Question: I recently had to reinstall the OS on my dev box and I am now in the process of reinstalling various applications. I had previously installed the WP7 SDK without any problems but unfortunately I'm having problems this time around. The only project type I have available in the Silverlight for Windows Phone category is one that I downloaded from the online templates section.

When I try to open it or any of the WP7 projects I created previously I get a "The project type is not supported by this installation." error. I am not sure what I am missing. I have followed the three steps listed <URL> so I've installed the SDK, the Dev Tools and the Dev Tools fix. The installation of VS2010 itself seems to be fine as I can create ASP.NET and Silverlight applications and run them without any problems.
Has anyone encountered something like this before?
I have installed Service Pack 1 for VS 2010 but that hasn't helped unfortunately.
I have also re-installed the Windows Phone Dev Tools and that installation reported no errors but I still get no projects under the Silverlight for Windows Phone category.
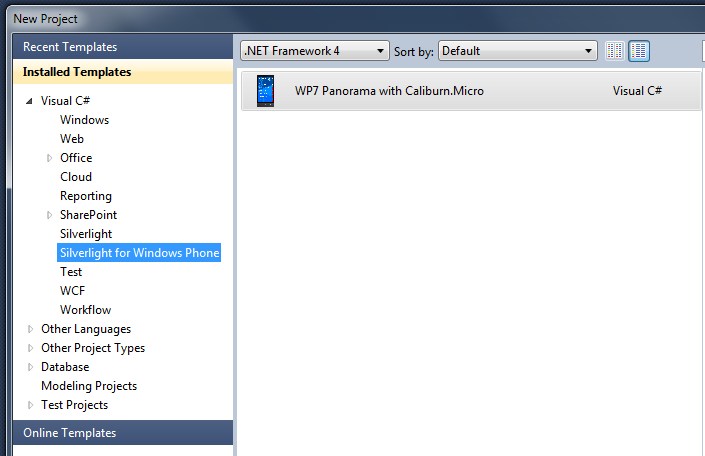
Answer: I have thankfully resolved this. Last night I uninstalled everything and reinstalled again but this time I made sure to right-click on each executable and select "Run as administrator". That seems to have done the trick as my existing WP7 projects are compiling and running successfully and I can create new ones too. I did run into two error messages however -
1. "Zune software is not launched. Retry after making sure that Zune software is launched". I got around this initially by setting the target to Windows Phone 7 Emulator instead of Windows Phone 7 Device in the target dropdown on the main toolbar.
2. "Error: Connection failed because of invalid command-line arguments." I got around this by rebooting as mentioned here.